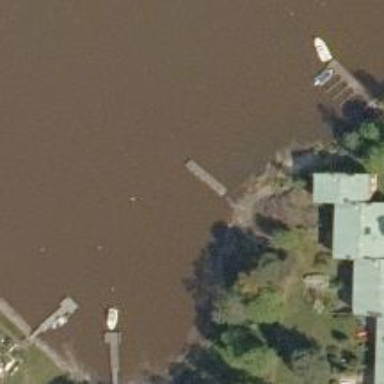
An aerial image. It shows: Man-made pier.